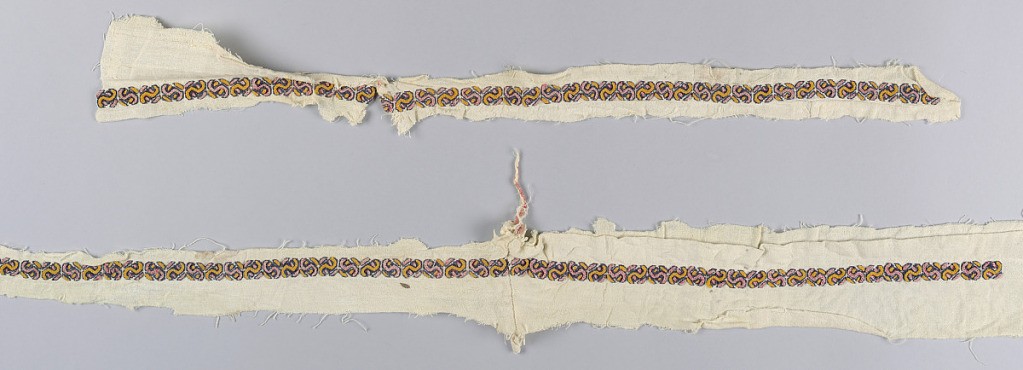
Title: Borders
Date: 19th century
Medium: cotton Technique: embroidered in chain stitch
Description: Narrow border pieces cut from garments embroidered with small, abstract repeat pattern in dark blue, pink and orange chain stitch.